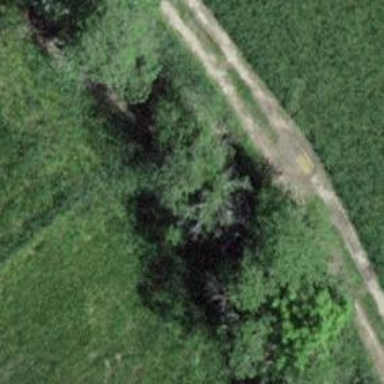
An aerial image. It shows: Track road with grade1 bridge.